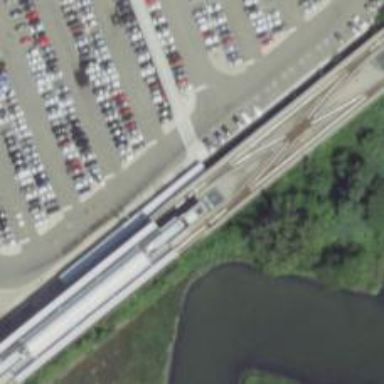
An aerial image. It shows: Bridge for electrified light rail.